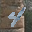
Label: 4